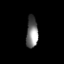
Tissue: lung
Cell type: Epithelial cells
Senescence score: 0.1529
Nuclear area (px): 355
Mean DAPI intensity: 119.986